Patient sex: F
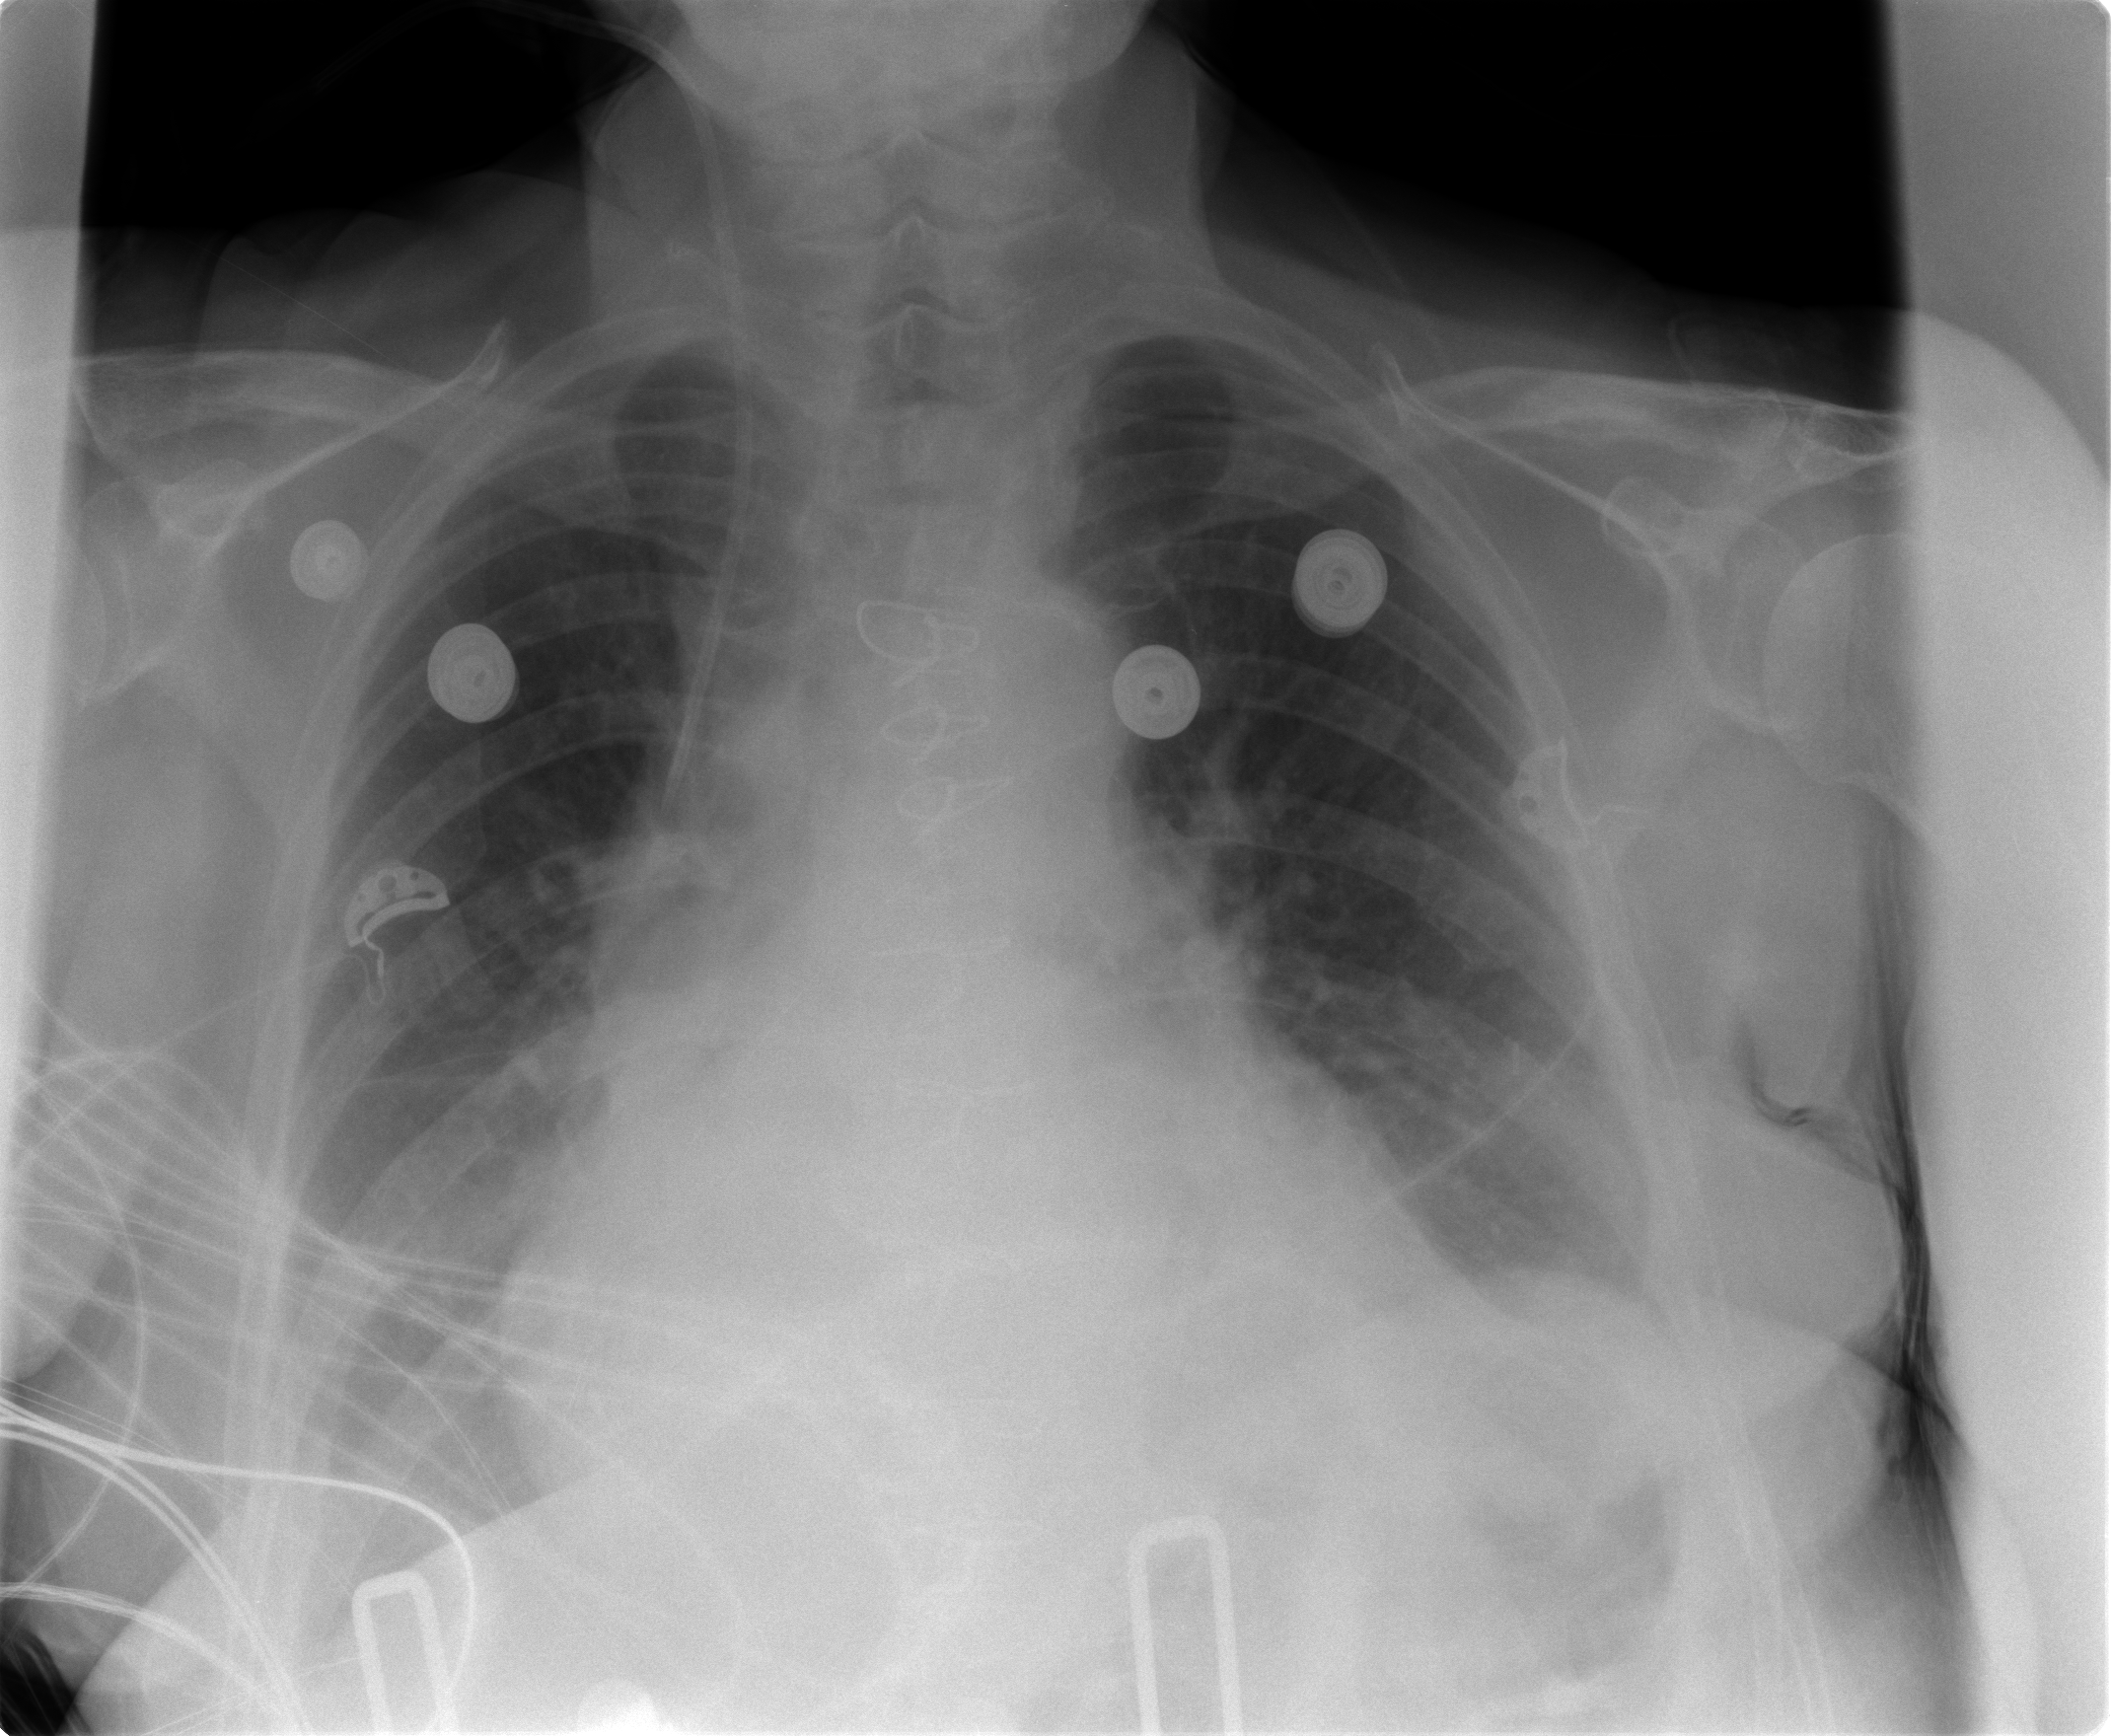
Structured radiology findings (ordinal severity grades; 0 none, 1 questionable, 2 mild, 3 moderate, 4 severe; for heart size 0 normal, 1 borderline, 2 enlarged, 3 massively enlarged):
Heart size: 2
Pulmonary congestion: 0
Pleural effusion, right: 0
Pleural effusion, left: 0
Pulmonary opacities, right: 0
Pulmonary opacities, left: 1
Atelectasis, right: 2
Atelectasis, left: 2